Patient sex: F
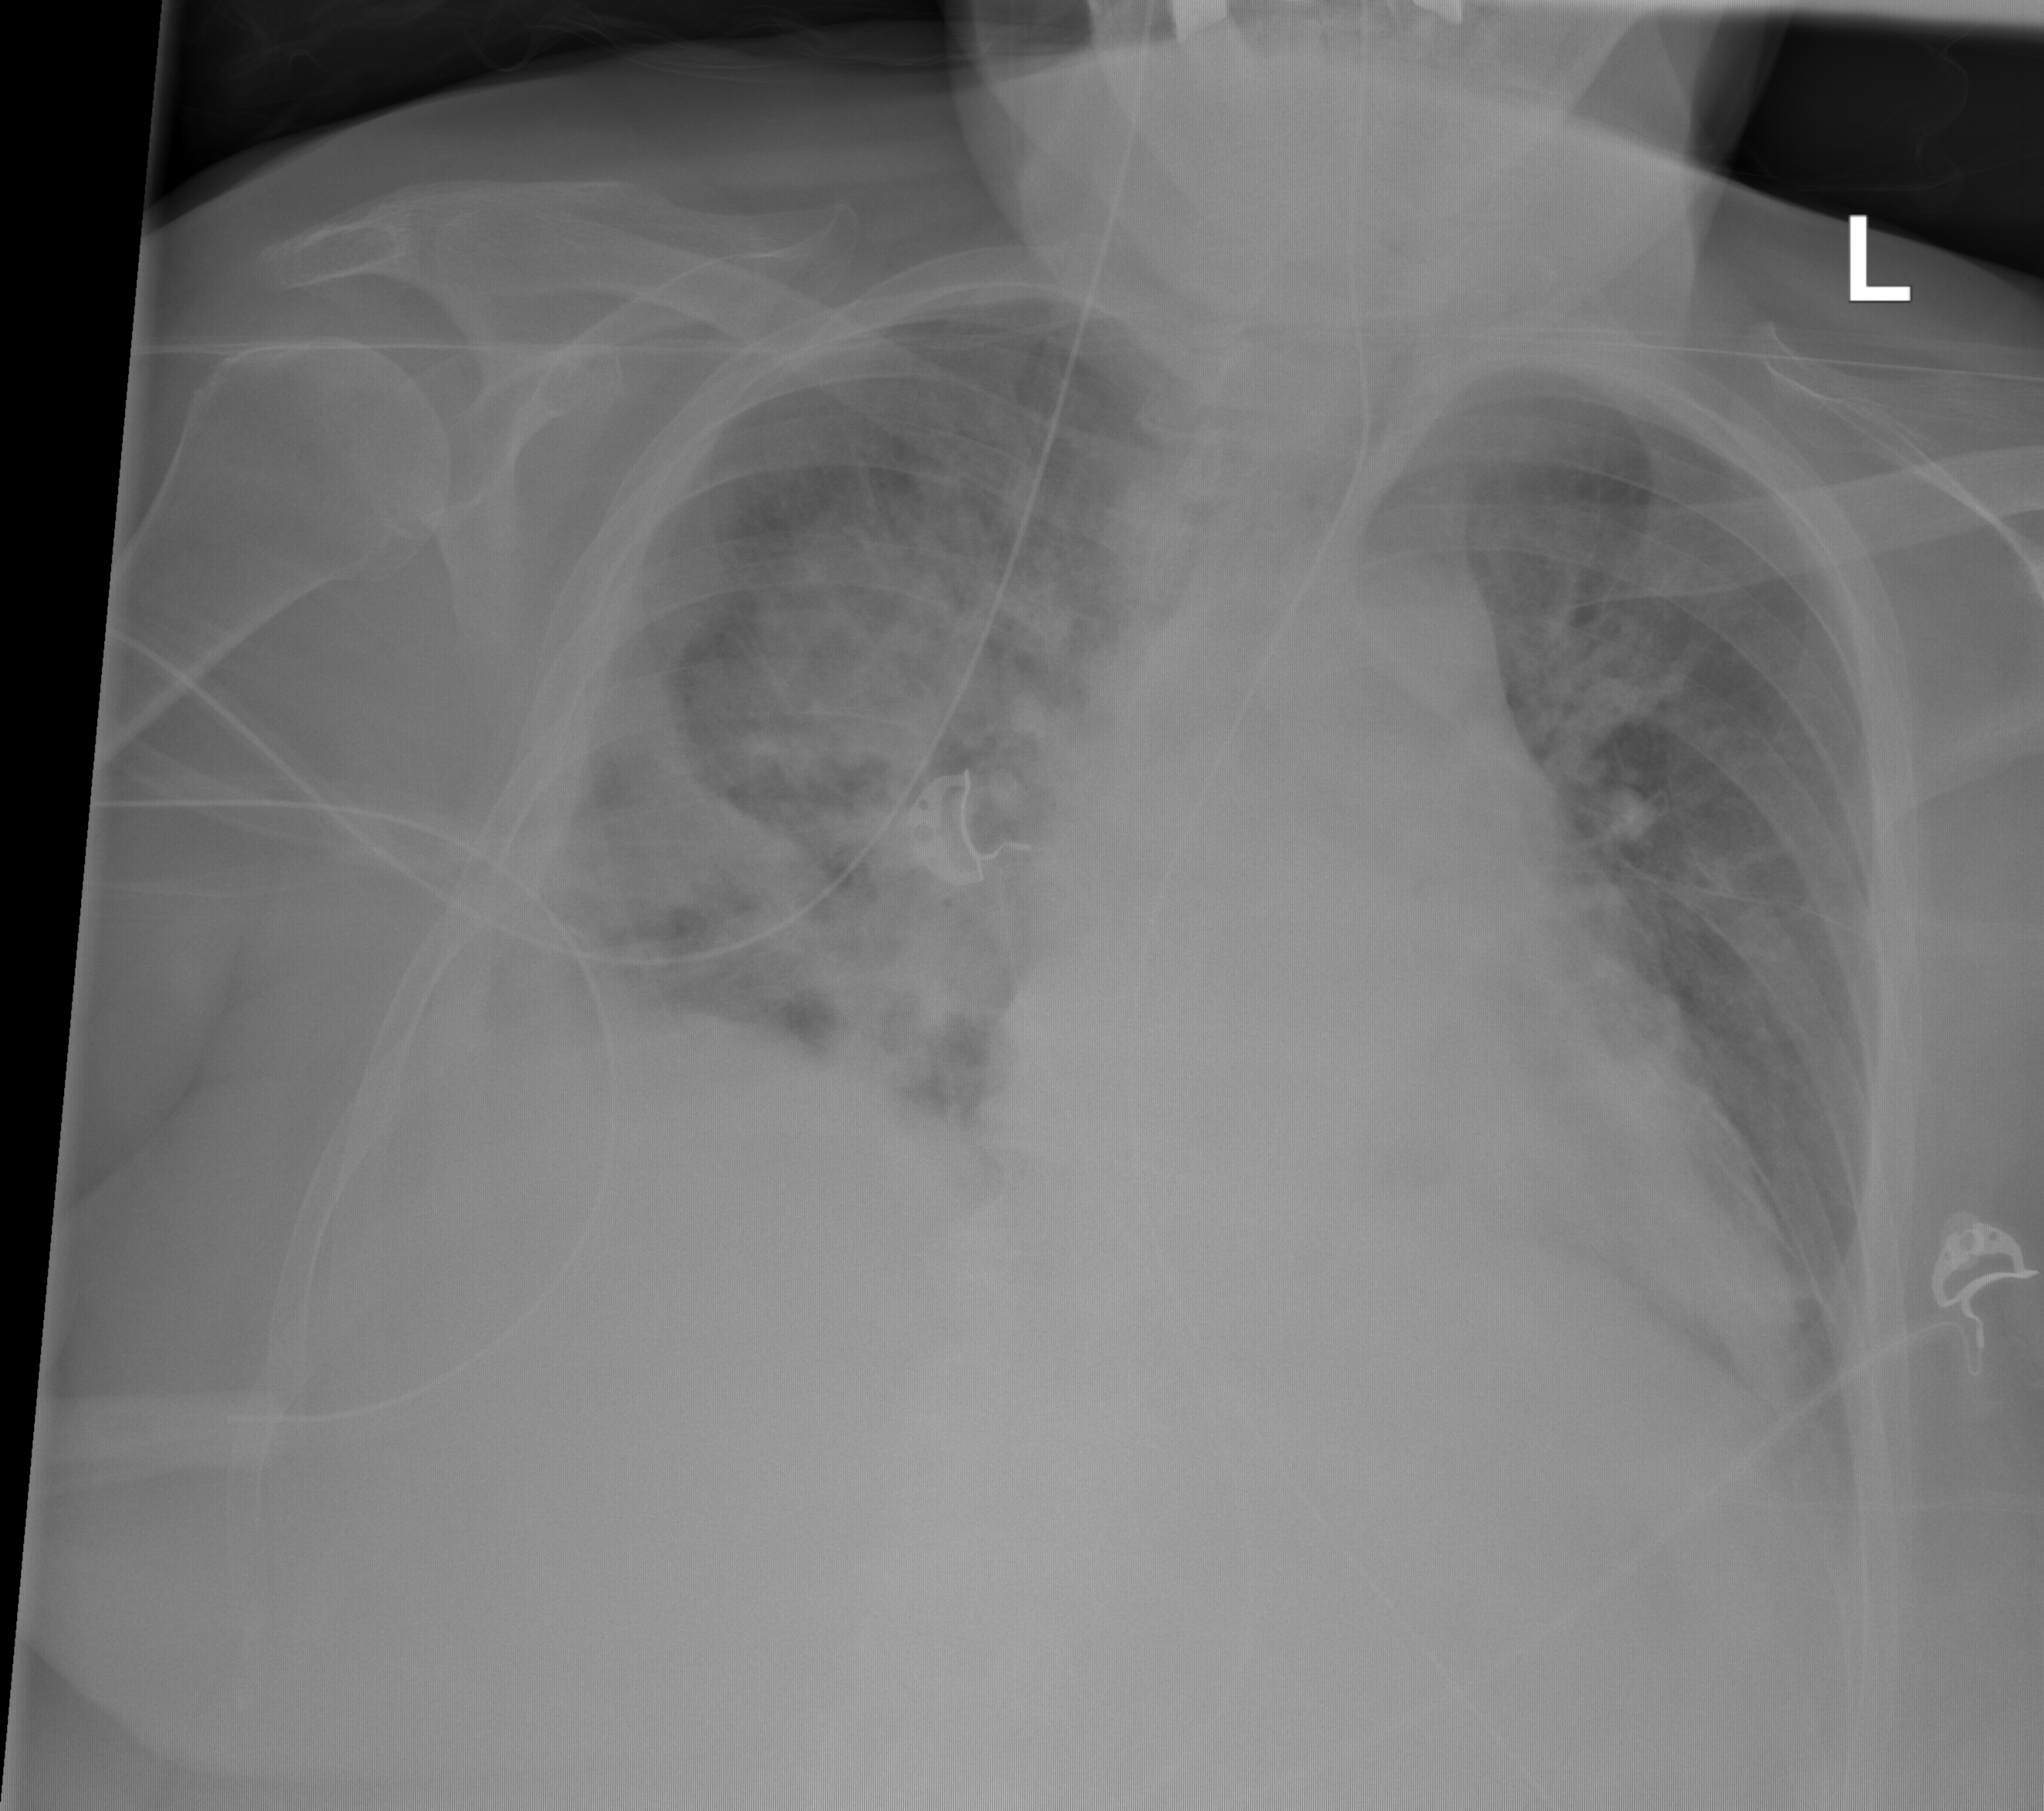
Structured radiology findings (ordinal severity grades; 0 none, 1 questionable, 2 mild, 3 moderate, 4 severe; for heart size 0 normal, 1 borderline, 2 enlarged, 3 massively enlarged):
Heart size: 0
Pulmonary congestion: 1
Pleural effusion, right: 2
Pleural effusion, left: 2
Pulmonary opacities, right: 3
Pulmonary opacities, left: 2
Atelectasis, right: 0
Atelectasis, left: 2